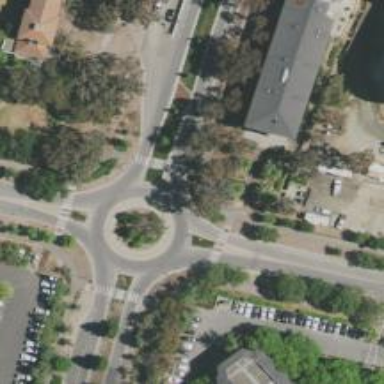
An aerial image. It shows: Roundabout at tertiary road junction.